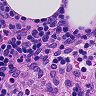
Metastatic tissue present: no